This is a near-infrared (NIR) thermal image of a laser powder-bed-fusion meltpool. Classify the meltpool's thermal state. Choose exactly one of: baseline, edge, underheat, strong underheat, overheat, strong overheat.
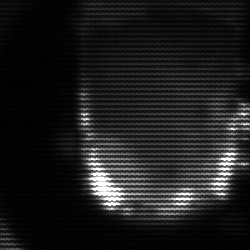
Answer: baseline